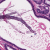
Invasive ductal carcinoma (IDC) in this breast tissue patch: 0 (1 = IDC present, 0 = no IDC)